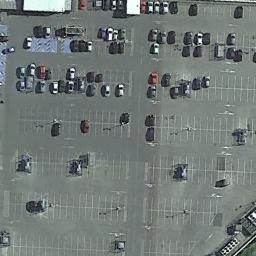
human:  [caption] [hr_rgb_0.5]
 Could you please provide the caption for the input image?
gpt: There are many cars in the parking lot .

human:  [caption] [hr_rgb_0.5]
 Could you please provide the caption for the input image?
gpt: There are five rows of cars in the parking lot .

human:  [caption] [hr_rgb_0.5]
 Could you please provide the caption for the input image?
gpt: The parking lot has some parked cars but lots of parking spaces are still empty .

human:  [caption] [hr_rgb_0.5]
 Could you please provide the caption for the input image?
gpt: There are some cars on the parking lot .

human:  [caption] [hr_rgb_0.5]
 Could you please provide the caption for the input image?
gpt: There are some cars and many empty space on the parking lot .